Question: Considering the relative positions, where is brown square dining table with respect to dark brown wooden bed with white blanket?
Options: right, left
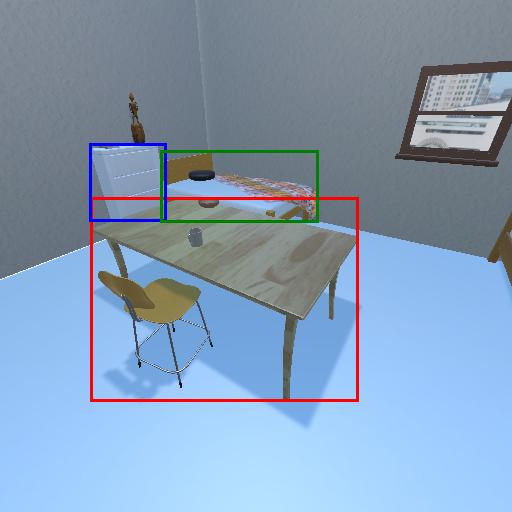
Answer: right